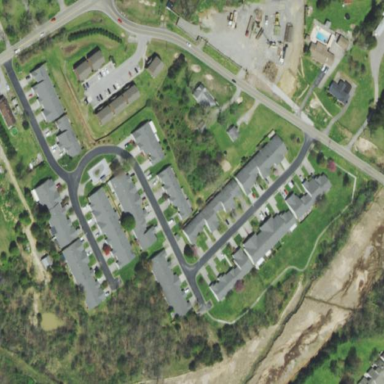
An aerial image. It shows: Residential area consisting of condominiums.